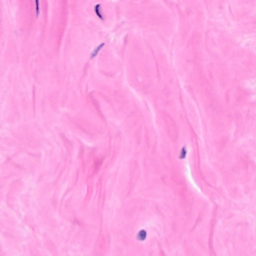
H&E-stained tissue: Breast